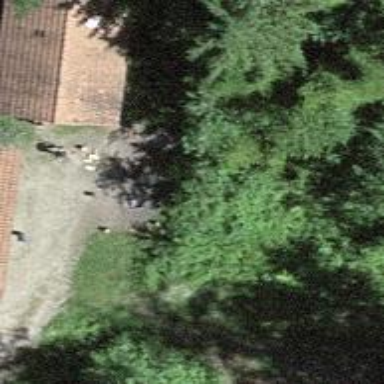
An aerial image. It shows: Barbecue facility.